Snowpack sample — Snodgrass Mountain, Crested Butte, Colorado (2/4/25, 12:06 PM MST)
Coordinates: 38.923, -106.968
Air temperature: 35 °F
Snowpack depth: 80 cm
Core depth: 60 cm
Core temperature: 32 °F
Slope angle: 14°, slope face: 78°
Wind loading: low
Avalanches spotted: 0
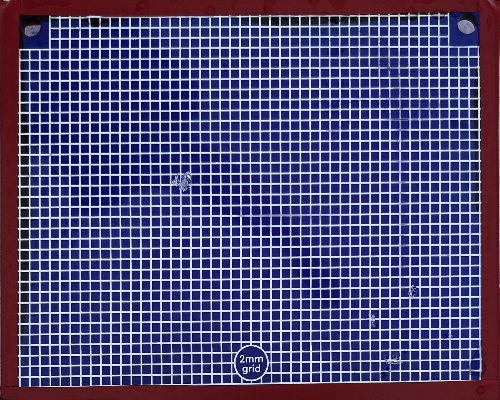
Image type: profile
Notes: No avalanches nearby, unusually warm weather for the last month reported by residents, Collected 25 yards from treeline